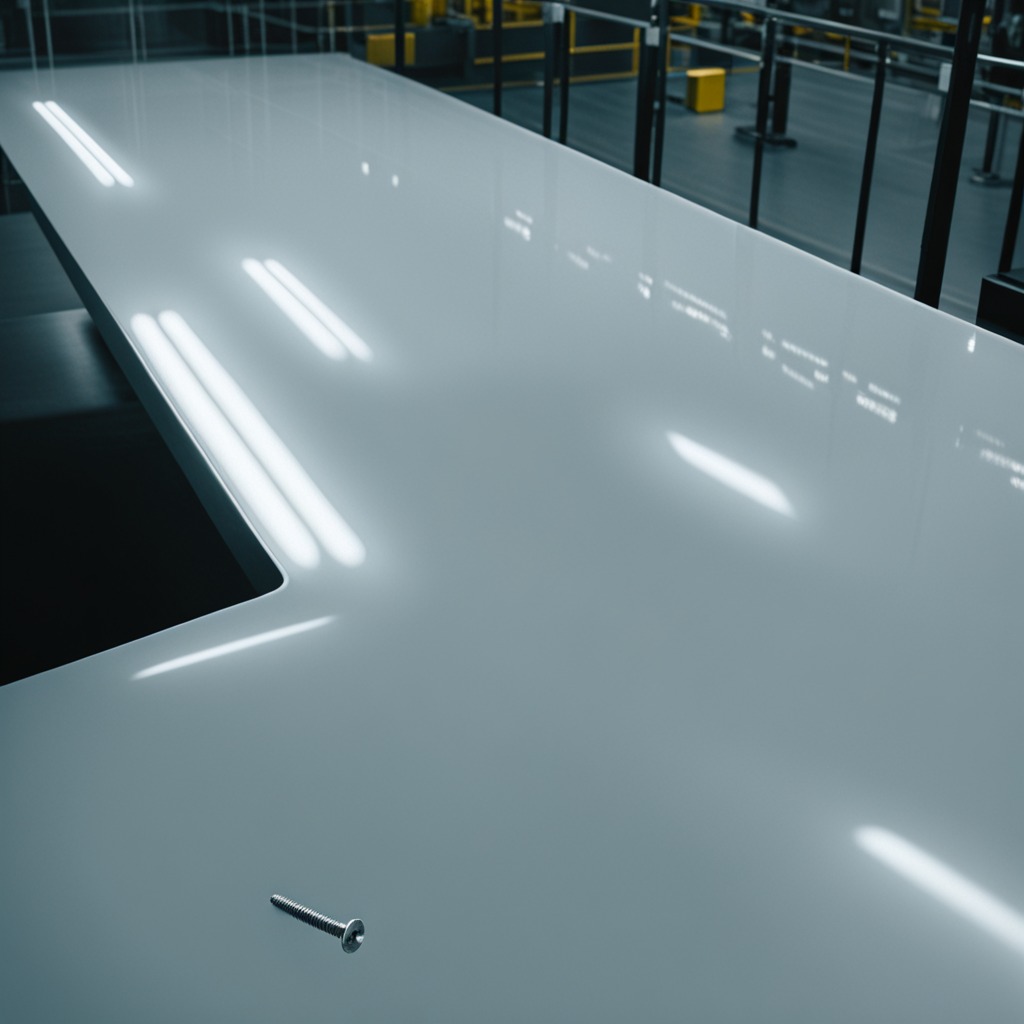
A metal screw lies on a high-gloss table in a ship maintenance bay industrial lighting.